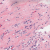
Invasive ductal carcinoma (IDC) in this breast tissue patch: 0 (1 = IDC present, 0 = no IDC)